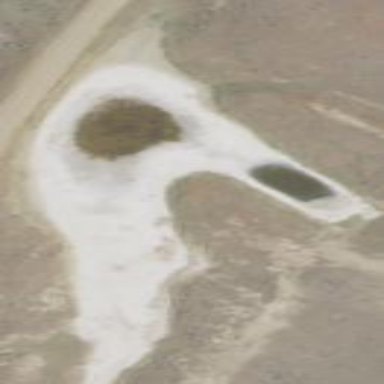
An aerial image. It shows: Reservoir.